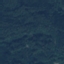
Land use / land cover: Forest